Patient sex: F
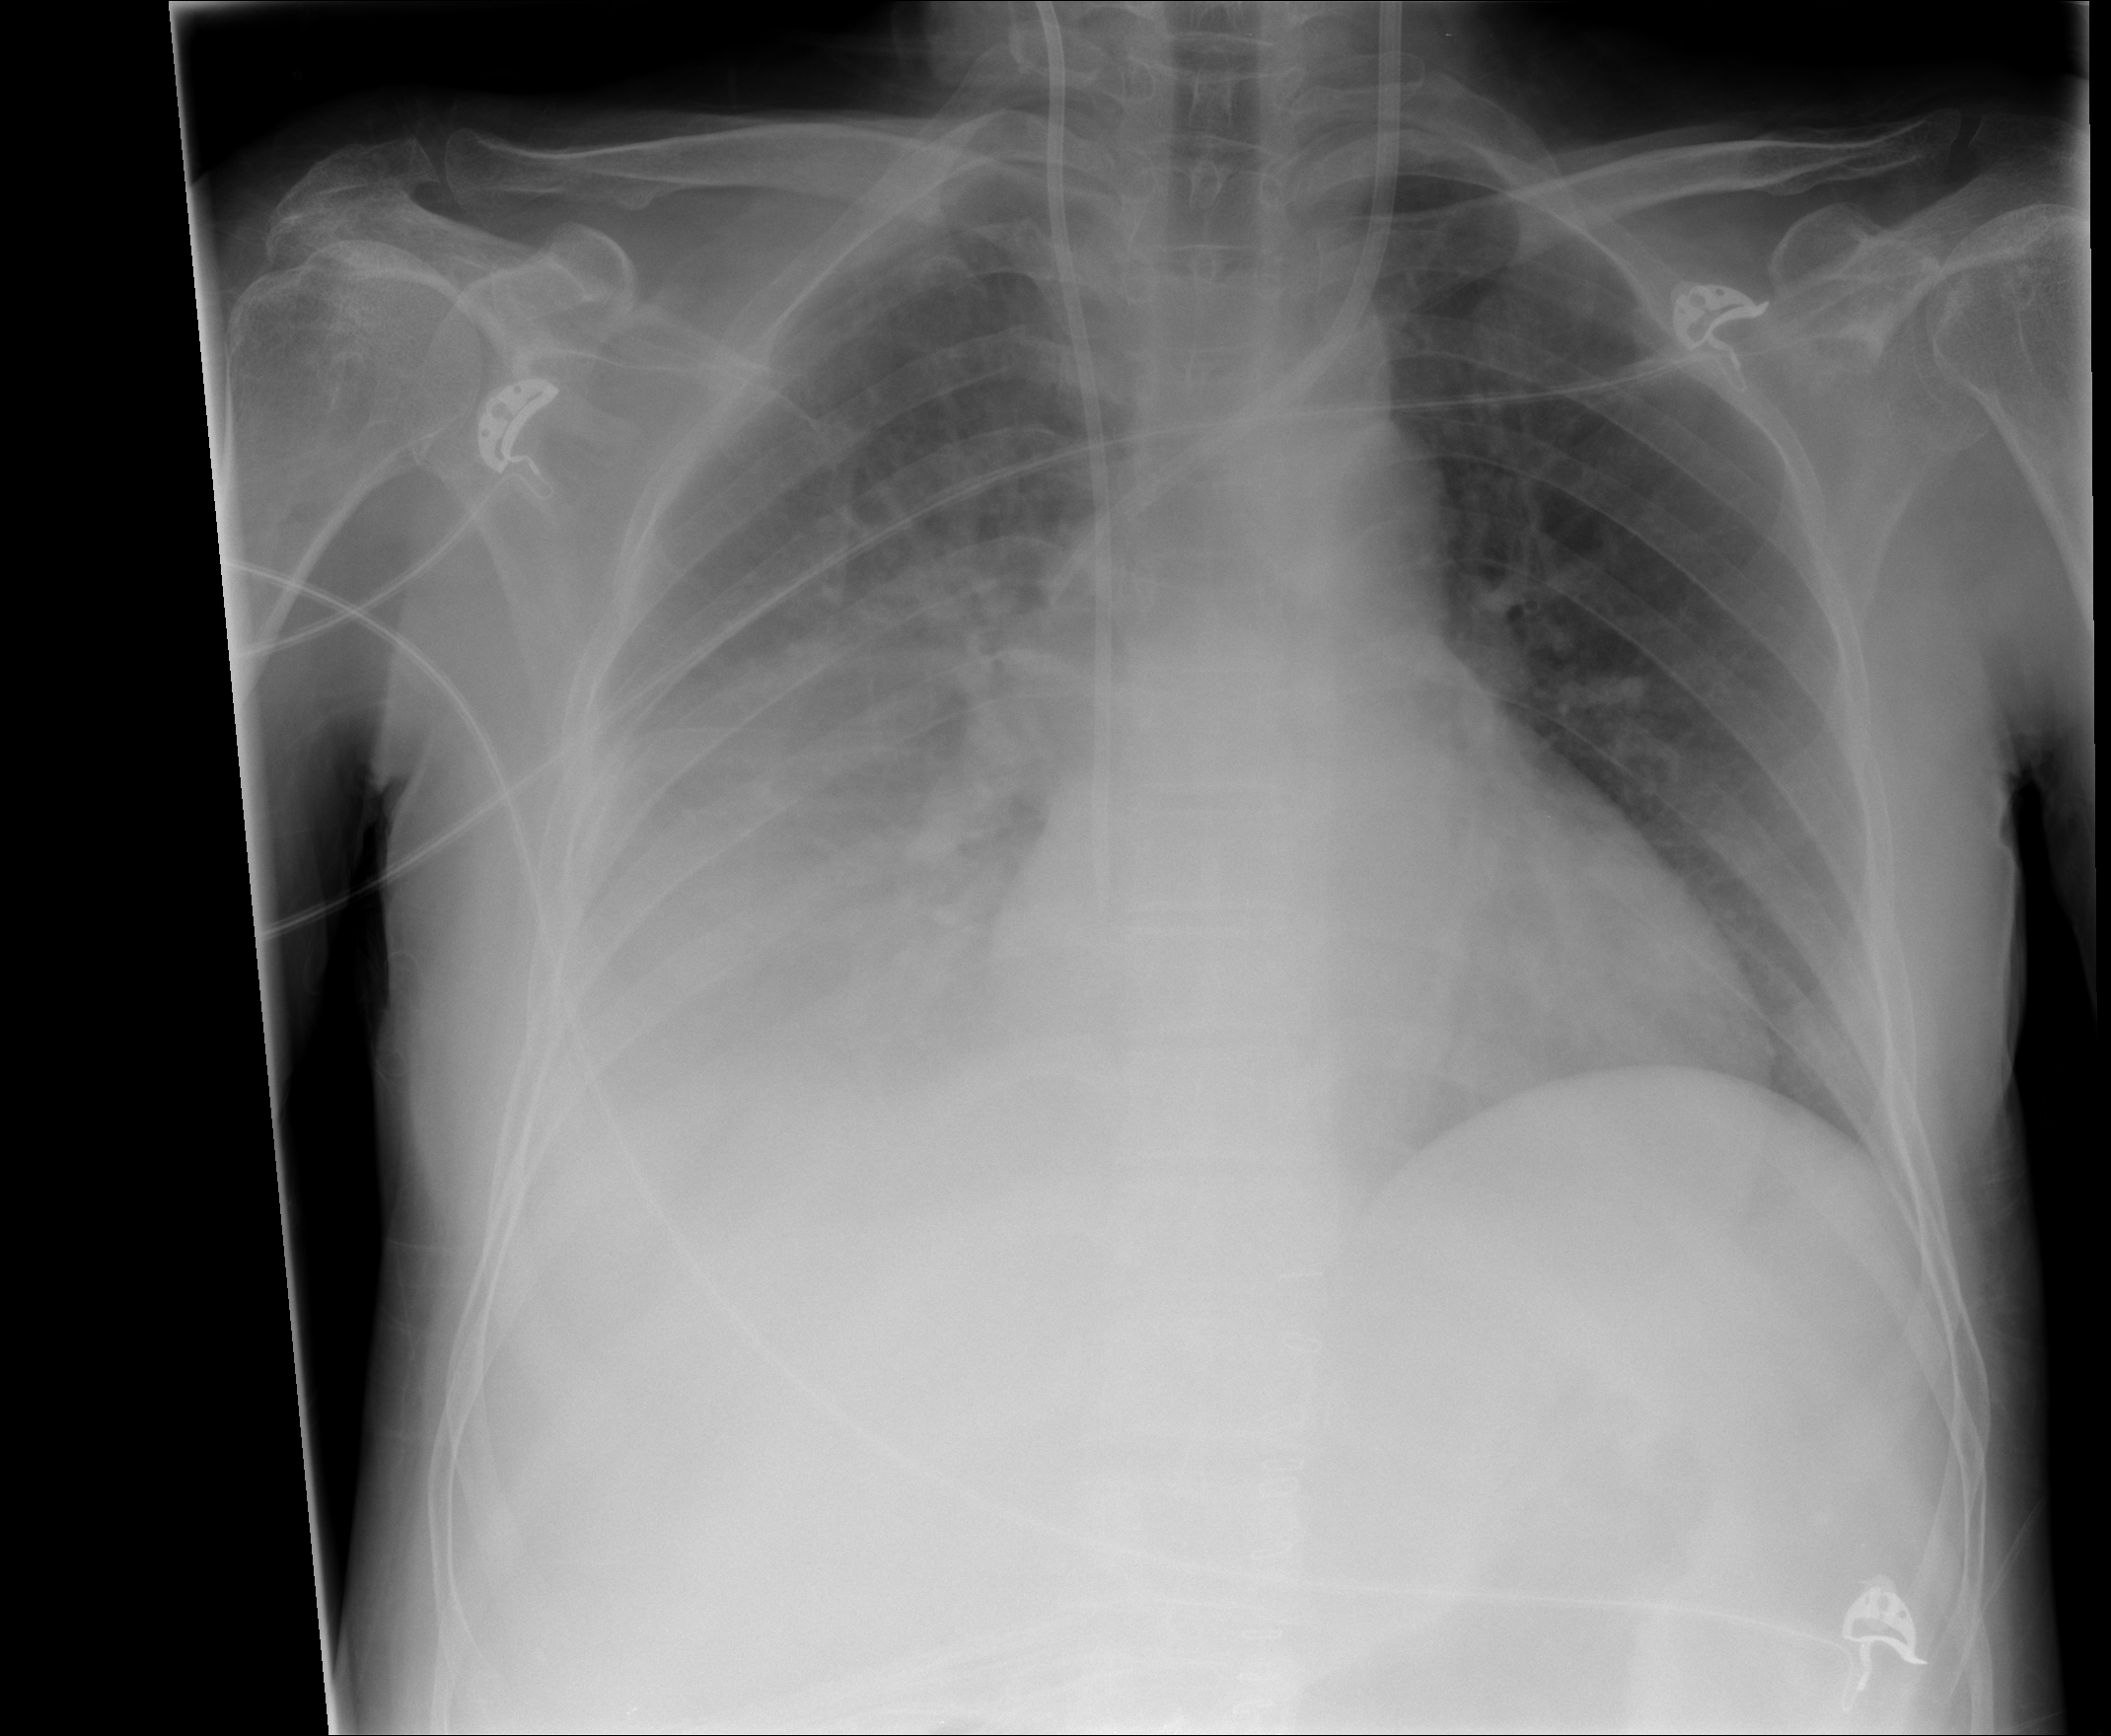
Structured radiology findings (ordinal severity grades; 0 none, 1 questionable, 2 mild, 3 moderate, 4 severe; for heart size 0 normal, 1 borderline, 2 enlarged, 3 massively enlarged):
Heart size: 1
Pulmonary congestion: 2
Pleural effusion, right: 3
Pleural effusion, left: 0
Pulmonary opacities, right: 0
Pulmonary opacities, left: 0
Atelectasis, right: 2
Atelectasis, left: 0